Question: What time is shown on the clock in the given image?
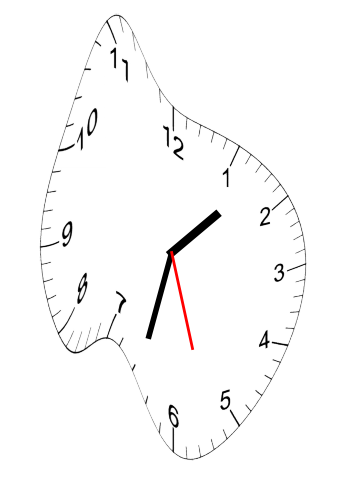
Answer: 01:32:27